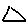
Label: triangle